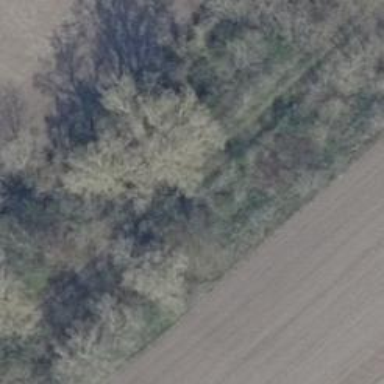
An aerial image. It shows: Row of deciduous broadleaved trees.